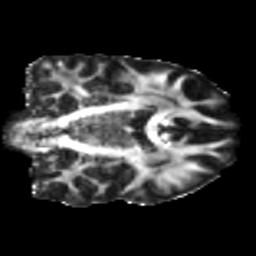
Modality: FA
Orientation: coronal
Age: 46
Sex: male
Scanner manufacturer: siemens
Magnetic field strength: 3 T
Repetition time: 5 s
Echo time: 0.092 s